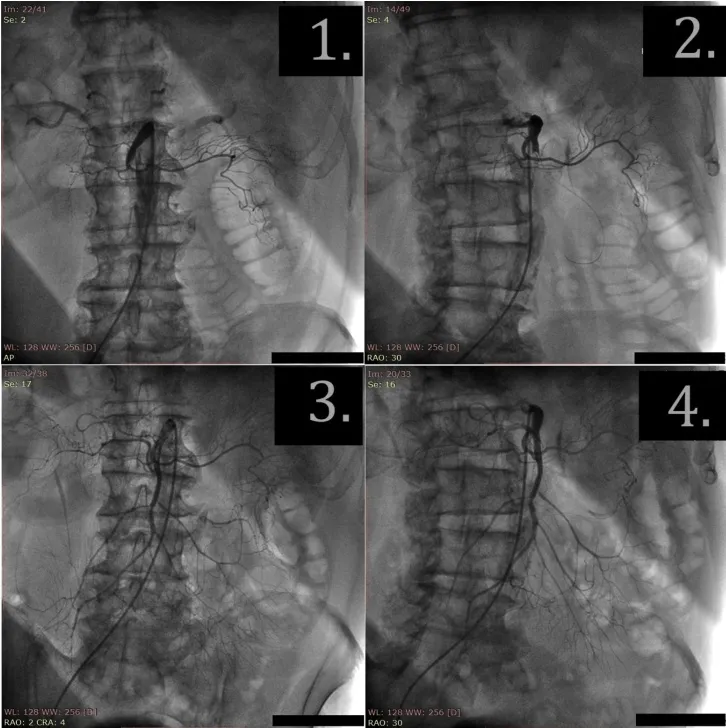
The angiograms of SMA. (2.1). Pretreatment angiogram: occlusion of SMA. (2.2). The guidewire is advanced behind the occlusion. (2.3-2.4). After thrombus aspiration and stenting; bloodflow in SMA is restored.
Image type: radiology (x_ray)